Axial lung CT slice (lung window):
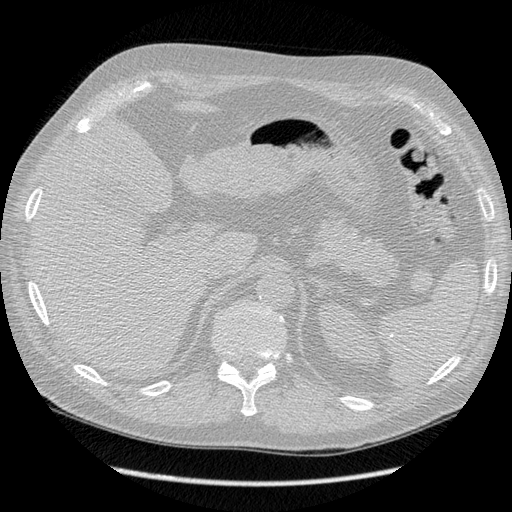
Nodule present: no